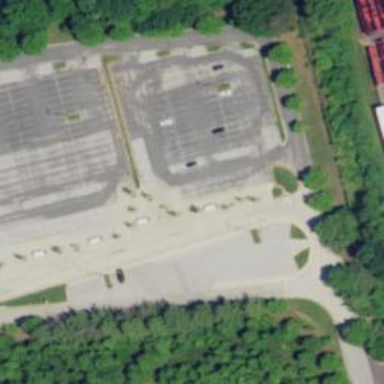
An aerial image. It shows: Parking space.